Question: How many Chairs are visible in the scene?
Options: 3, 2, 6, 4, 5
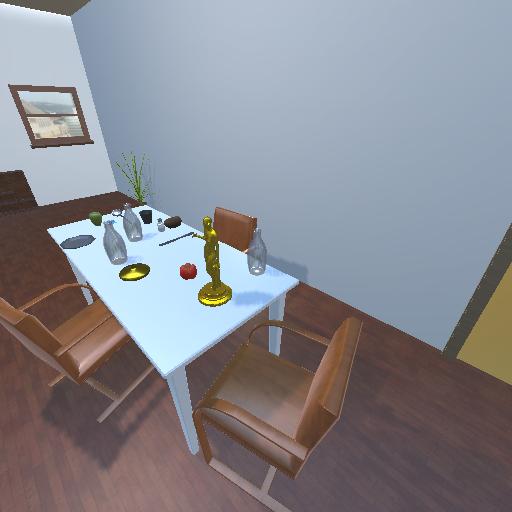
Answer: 3